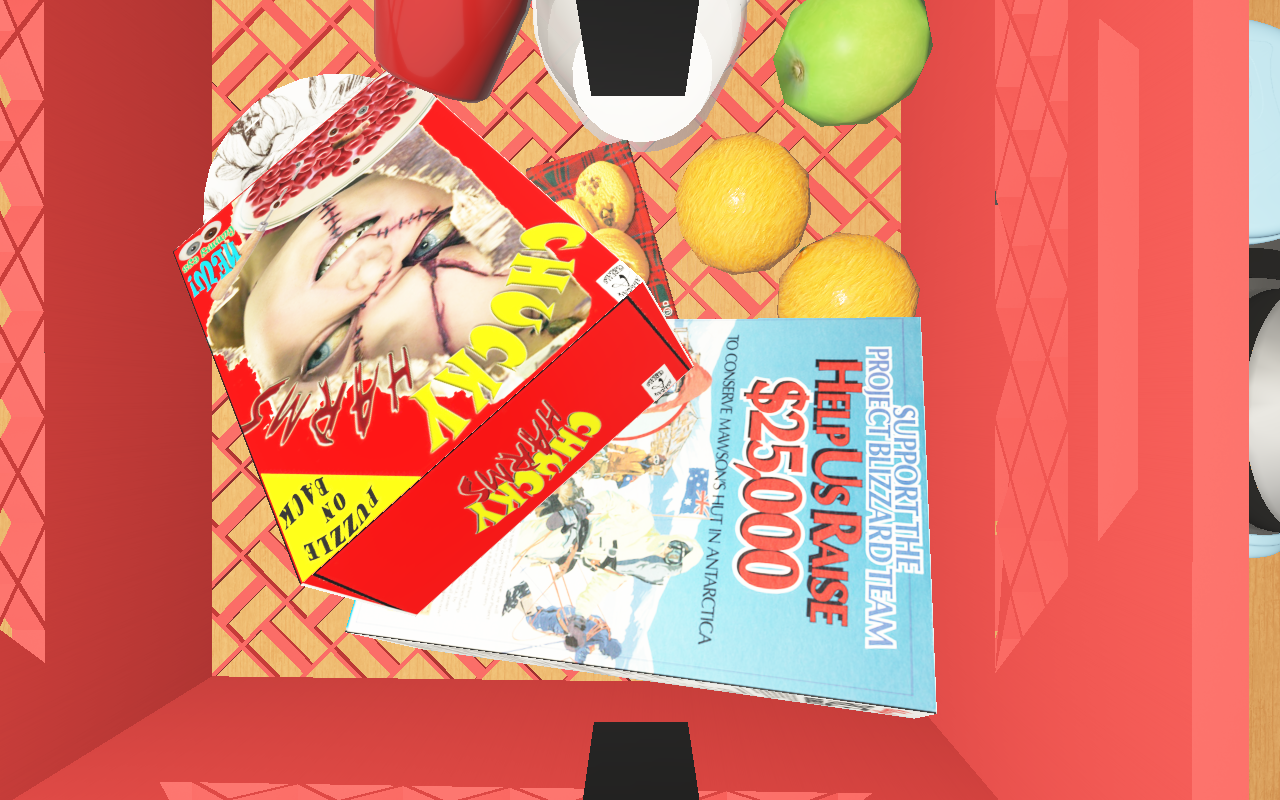
Objects in the scene:
carafe
apple
orange
orange
spoon
cereal box
cereal box
cereal box
biscuit box